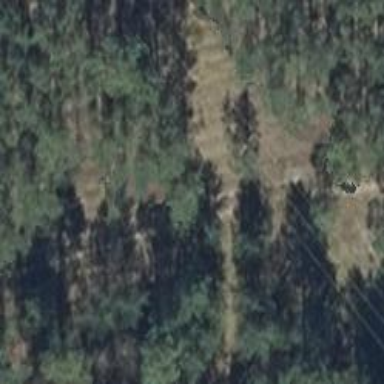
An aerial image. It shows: Sandy track road with grade3 tracktype.